Question: Here's my category structure:
'''
* Department
* Category
* Sub-Category
'''
Here's my database:

I want to display 6 random products from a specific department. So for example, when a user goes to view a department page I want all products in that department only. The problem I'm having is I cannot figure out a way to get only the department, for some reason I can only get the products from Category ... I need to go one more level.
Here's my SQL:
'''
SELECT *
FROM products p
LEFT JOIN products_categories pc
ON p.product_id = pc.product_id
LEFT JOIN categories c
ON pc.category_id = c.category_id
WHERE c.category = 119
ORDER BY RAND()
LIMIT 6
'''
119 would be the department id, but my query comes up empty because I cannot go that far down.
I created an SQLFiddle to make things easier for everyone ... very cool tool ;)
<URL>
I'm thinking I need to explain better
So I have my categories three deep; Department, Category, and Sub-Category. The department has no products tied to it, all the products are tied to the sub-categories. Since my products aren't tied directly to my department, how the heck can I make a query that will retrieve everything under a department? I'm trying to get everything under Firearms since that has the most products. When I query using Firearms id (119) I get nothing? But when I use one of the Sub-Categories id, I get results? So, I'm guessing I need to do some type of sub select or something, but not sure. Hopefully that clears things up :)
Using '119', which is the 'category_id' for 'firearms', I would like to get the following records:
'''
(143, 131, 'single-shot')
(144, 131, 'semiautomatic')
(145, 131, 'bolt-action')
(146, 131, 'pump & lever action')
(171, 130, 'bolt-action')
(174, 136, 'safe')
(178, 130, 'single-shot')
(179, 130, 'pump & lever action')
(180, 130, 'semiautomatic')
(182, 181, 'shotgun ammunition')
(183, 181, 'rimfire ammunition')
(184, 181, 'centerfire ammunition')
(185, 181, 'handgun ammunition')
(186, 120, 'cooking')
'''
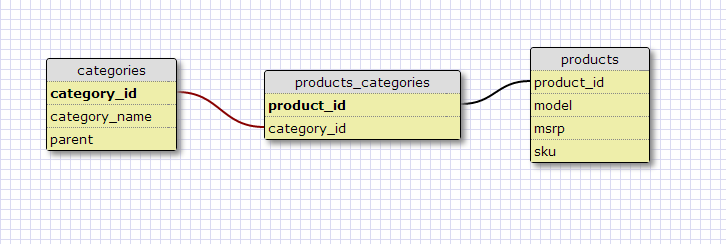
Answer: I found a site that explains exactly what I'm looking for:
<URL>
SQL Fiddle:
<URL>